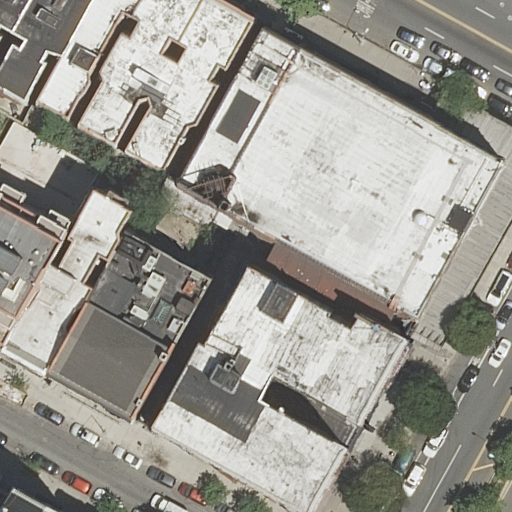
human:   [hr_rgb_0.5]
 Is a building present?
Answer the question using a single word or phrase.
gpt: yes

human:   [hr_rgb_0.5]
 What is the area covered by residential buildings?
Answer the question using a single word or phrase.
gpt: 3388m2

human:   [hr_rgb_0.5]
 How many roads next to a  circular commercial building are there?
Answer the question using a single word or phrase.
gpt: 0

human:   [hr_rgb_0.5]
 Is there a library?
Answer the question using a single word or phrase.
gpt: yes

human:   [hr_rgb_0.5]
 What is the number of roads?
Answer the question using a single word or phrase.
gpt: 3

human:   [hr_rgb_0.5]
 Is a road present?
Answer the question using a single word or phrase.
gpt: yes

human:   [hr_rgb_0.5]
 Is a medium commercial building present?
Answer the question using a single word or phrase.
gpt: no

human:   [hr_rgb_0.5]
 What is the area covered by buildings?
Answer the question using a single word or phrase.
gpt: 4777m2

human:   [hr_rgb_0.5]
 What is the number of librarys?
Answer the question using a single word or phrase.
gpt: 1

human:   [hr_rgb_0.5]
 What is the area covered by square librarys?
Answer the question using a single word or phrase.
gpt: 0m2

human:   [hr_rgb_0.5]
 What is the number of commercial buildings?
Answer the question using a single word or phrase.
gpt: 0

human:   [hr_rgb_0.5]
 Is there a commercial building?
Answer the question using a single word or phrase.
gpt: no

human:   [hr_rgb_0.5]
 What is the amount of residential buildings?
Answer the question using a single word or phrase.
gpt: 9

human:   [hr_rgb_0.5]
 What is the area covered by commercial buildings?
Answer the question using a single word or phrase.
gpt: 0m2

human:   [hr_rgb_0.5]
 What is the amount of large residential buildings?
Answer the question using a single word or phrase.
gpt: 2

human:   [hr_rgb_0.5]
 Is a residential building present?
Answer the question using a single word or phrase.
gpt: yes

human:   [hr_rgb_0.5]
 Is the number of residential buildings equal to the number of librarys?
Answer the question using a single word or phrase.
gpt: no

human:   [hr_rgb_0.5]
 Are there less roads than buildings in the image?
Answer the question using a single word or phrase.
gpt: yes

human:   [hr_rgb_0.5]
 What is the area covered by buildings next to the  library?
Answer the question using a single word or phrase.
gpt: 4777m2

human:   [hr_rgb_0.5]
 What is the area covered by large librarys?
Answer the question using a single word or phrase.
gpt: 639m2

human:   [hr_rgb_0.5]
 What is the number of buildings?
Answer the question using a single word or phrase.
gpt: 10

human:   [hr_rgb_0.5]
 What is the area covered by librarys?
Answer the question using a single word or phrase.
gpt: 639m2

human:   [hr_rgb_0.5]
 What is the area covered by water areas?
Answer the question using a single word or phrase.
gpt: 0m2

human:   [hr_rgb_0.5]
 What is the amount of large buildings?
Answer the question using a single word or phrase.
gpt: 3

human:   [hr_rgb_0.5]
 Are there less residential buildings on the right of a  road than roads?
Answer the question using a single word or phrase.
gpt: no

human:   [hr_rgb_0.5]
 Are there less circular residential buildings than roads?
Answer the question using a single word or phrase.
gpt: yes

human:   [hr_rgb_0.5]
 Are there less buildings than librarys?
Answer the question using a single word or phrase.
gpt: no

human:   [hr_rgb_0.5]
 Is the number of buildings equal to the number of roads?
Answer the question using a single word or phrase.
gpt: no

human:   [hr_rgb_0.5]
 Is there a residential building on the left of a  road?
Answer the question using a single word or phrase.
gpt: yes

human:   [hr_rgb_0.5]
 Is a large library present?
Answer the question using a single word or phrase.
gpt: yes

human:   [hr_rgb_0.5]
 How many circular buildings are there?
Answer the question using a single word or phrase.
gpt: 0

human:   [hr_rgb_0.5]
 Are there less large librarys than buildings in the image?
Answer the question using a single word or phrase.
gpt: yes

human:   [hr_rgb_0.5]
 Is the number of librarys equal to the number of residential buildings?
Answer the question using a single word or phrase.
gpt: no

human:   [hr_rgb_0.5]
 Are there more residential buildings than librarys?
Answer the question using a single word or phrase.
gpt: yes

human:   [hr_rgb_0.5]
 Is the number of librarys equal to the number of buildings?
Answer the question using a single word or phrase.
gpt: no

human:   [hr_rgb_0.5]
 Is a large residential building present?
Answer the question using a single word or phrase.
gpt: yes

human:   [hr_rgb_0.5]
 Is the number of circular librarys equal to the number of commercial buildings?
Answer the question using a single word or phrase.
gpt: yes

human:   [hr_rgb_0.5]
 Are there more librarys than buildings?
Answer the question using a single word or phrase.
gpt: no

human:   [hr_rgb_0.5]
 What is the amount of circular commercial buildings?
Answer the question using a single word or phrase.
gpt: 0

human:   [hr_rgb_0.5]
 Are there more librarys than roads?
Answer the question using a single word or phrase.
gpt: no

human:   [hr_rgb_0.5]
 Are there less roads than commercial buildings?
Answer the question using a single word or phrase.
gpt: no

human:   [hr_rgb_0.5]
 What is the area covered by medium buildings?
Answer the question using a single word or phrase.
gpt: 337m2

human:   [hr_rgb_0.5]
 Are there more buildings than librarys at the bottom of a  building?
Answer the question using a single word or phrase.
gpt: yes

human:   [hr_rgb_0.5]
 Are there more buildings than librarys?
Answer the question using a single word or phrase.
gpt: yes

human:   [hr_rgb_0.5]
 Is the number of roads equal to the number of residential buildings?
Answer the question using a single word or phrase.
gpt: no

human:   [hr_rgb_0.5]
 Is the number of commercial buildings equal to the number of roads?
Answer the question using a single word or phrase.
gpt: no

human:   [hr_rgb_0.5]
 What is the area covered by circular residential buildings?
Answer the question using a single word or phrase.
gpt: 0m2

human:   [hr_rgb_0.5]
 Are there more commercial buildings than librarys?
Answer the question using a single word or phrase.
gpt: no

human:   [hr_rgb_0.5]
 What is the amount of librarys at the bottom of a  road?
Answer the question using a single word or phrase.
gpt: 1

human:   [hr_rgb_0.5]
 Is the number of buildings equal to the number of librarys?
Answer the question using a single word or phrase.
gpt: no

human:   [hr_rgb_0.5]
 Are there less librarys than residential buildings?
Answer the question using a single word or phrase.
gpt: yes

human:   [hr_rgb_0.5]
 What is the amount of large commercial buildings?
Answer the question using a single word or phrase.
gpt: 0

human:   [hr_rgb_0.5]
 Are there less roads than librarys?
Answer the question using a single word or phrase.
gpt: no

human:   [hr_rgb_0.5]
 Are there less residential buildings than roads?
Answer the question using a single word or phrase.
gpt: no

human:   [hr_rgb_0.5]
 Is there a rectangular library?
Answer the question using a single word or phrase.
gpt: yes

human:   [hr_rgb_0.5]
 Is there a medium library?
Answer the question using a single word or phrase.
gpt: no

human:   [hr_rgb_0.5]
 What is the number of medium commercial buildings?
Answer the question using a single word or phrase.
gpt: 0

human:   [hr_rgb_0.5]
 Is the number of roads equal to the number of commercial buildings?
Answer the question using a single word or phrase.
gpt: no

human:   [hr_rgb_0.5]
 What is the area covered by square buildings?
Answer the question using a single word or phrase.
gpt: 0m2

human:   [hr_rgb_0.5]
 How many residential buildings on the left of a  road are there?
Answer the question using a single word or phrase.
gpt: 8

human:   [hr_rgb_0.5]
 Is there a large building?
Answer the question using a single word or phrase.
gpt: yes

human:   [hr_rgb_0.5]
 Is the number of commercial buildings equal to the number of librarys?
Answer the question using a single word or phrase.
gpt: no

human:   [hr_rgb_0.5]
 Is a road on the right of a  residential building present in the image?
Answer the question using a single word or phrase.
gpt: yes

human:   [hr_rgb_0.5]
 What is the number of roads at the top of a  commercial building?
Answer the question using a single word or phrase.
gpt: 0